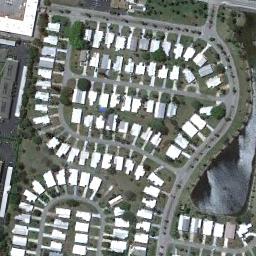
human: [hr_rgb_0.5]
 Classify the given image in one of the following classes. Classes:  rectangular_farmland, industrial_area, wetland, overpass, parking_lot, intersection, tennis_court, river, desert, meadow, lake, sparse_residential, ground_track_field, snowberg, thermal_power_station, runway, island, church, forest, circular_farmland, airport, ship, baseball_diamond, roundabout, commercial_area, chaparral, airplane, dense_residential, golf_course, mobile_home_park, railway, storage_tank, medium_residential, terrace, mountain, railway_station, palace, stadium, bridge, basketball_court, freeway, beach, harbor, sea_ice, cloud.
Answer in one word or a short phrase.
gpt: mobile_home_park